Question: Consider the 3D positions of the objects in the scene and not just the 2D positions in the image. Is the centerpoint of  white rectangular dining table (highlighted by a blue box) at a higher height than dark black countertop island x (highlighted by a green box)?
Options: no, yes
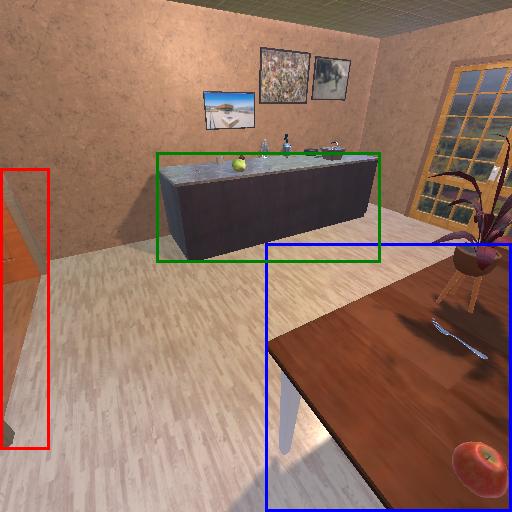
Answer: no